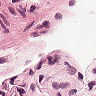
Metastatic tissue present: no